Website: crate-barrel
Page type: customer-info-address
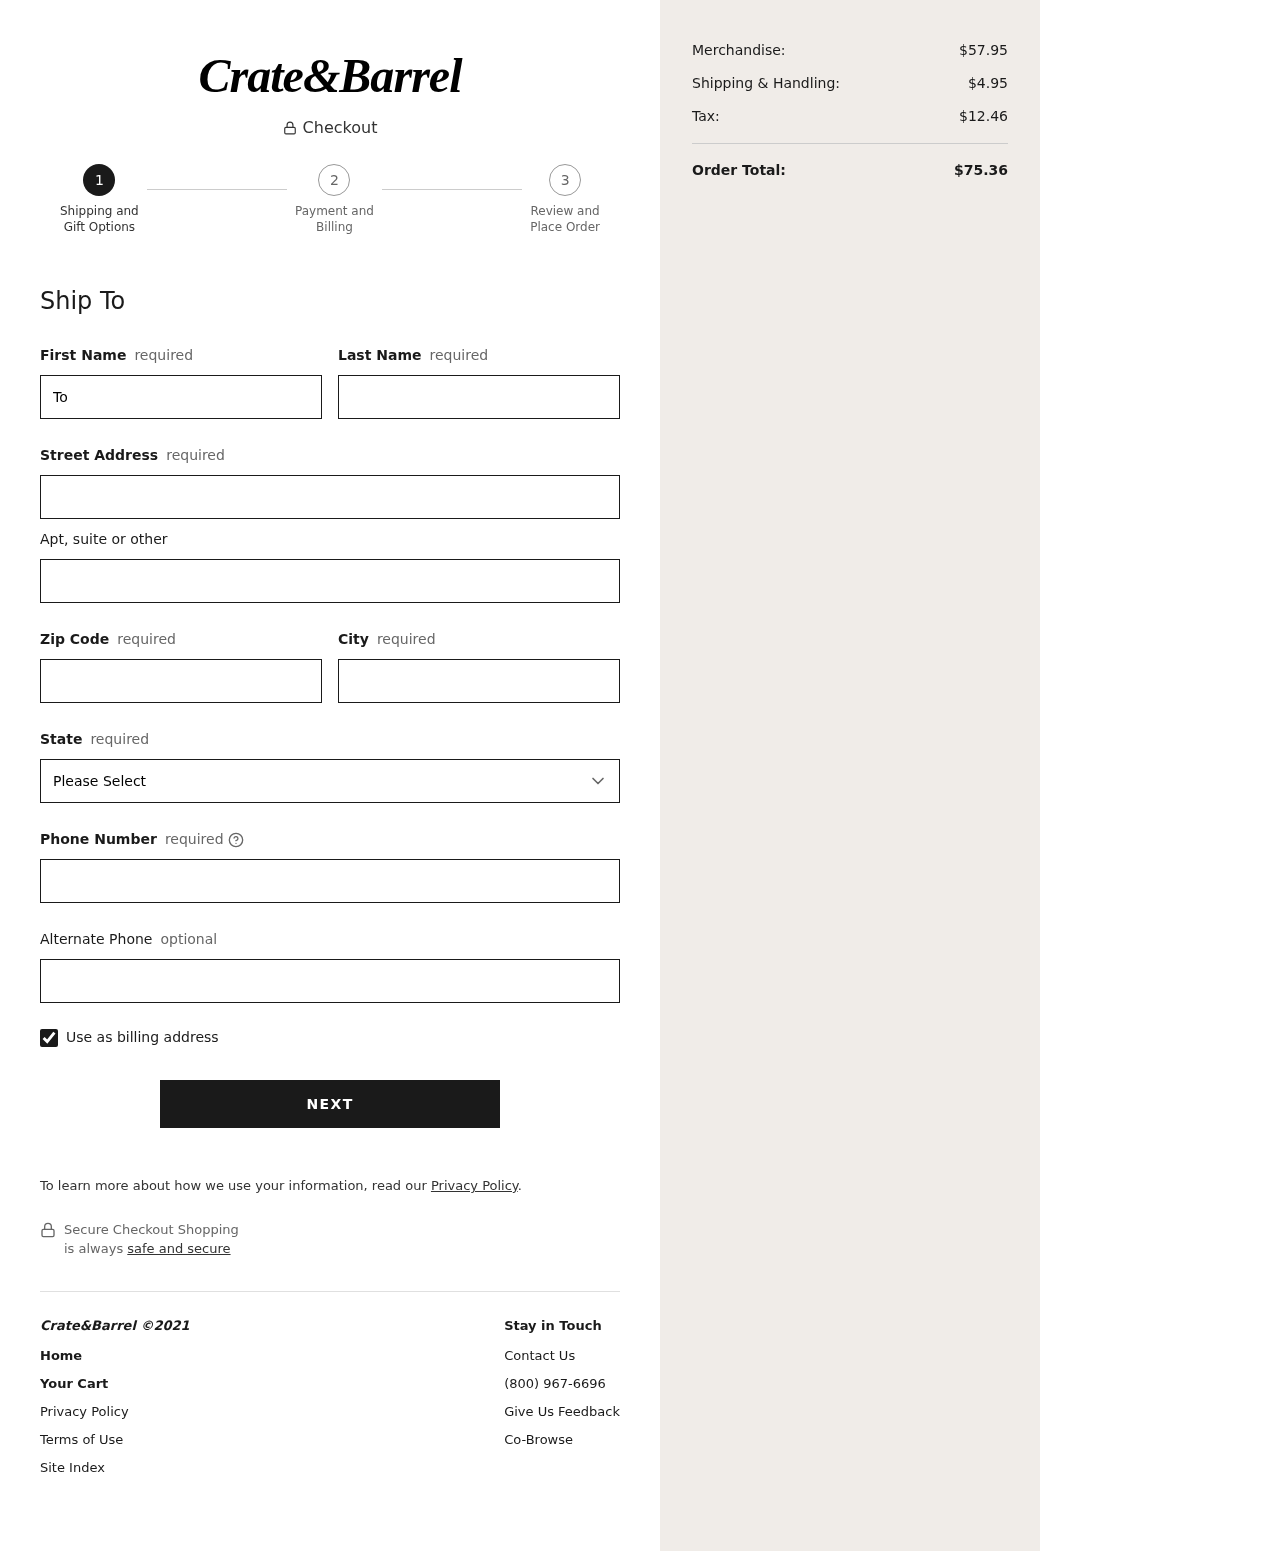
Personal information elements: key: PII_STATE
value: Virginia
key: PII_FIRSTNAME
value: Tony
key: PII_LASTNAME
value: Holt
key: PII_STREET
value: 2508 Davis Square
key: PII_POSTCODE
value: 47989
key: PII_CITY
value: Buchananchester
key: PII_PHONE
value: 4425369624
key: PII_PHONE_ALT
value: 2347359914
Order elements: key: ORDER_SUBTOTAL
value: $57.95
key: ORDER_SHIPPING_COST
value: $4.95
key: ORDER_TAX
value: $12.46
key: ORDER_TOTAL
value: $75.36